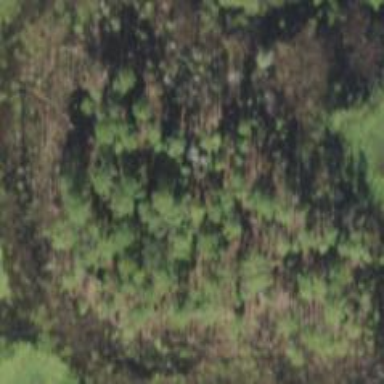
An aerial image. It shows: Beautiful woodland area.